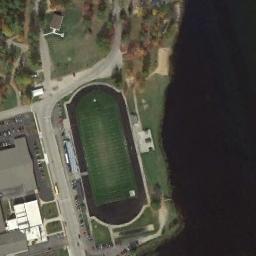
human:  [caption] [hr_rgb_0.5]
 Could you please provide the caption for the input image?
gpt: The ground track field is next to the waters .

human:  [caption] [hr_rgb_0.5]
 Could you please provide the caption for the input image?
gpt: The shape of the track is almost rectangular .

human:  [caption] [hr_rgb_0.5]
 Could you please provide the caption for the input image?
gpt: Many buildings are near the ground track field .

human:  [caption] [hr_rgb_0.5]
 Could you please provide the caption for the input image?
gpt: Track and field are built on the lawn, Next to the building and the ocean .

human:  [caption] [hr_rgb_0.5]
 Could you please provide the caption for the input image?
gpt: A ground track field with a black field beside a river .